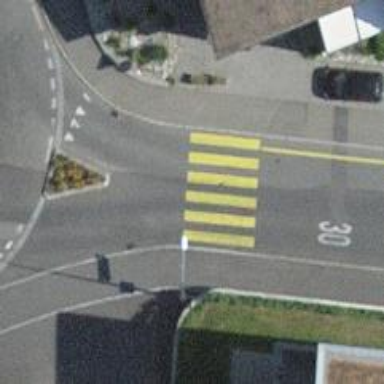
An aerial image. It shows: Kerb serving as barrier.